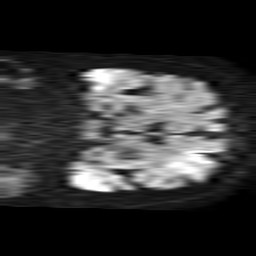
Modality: TRACE
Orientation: coronal
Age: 69
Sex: male
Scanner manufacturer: philips
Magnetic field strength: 1.5 T
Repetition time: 4.6 s
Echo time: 0.08631 s